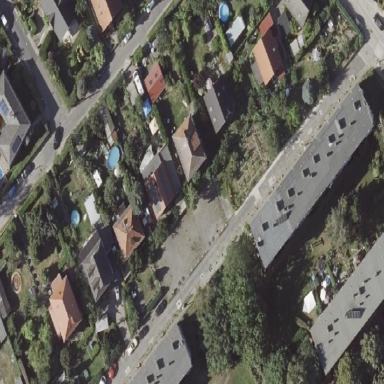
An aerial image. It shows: Residential area.